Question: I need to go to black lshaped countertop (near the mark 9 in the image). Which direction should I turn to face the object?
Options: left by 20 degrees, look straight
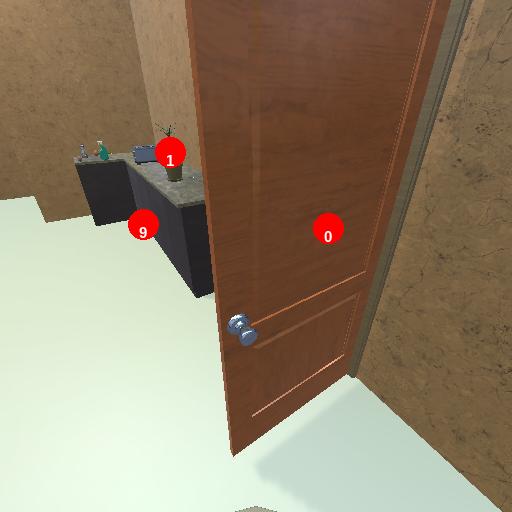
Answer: left by 20 degrees